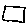
Label: square